Field crop: maize
Growth stage: 2
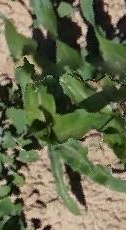
Species: maize